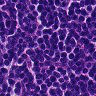
Metastatic tissue present: no